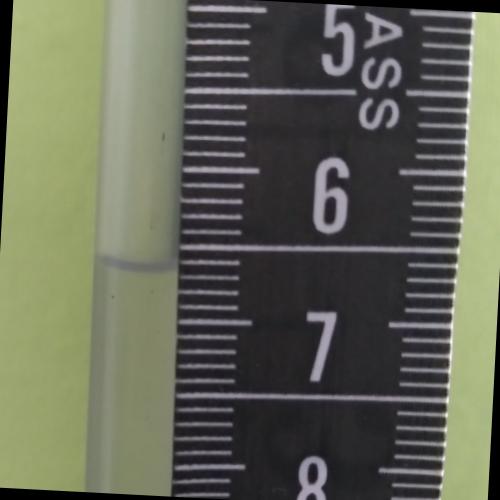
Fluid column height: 6.6 cm